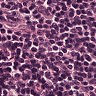
Metastatic tissue present: no